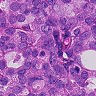
Metastatic tissue present: yes